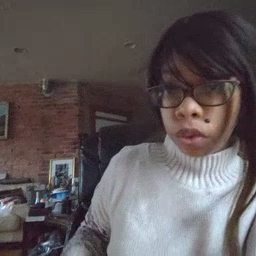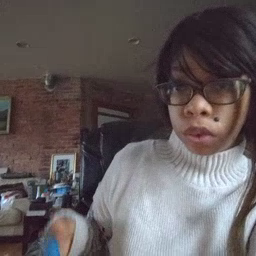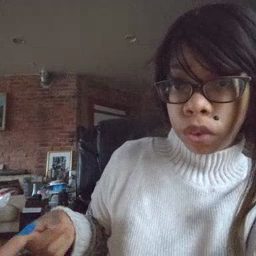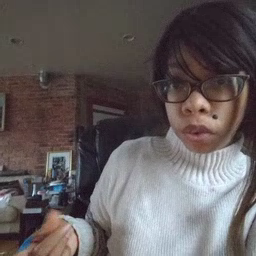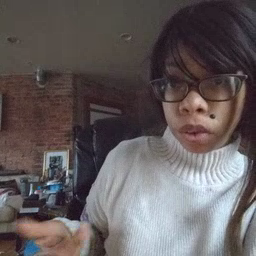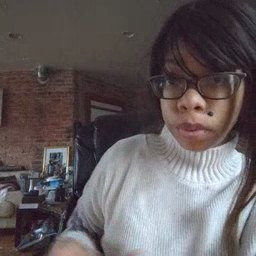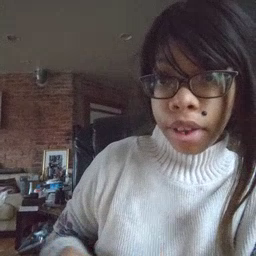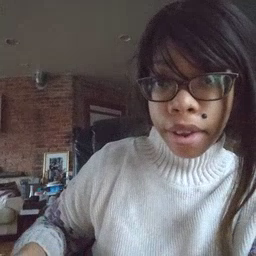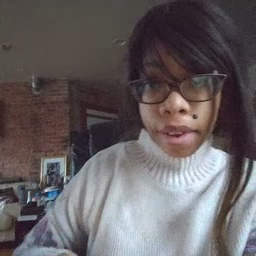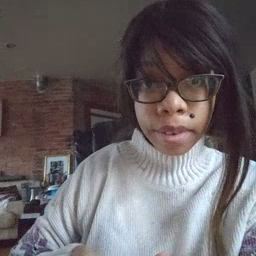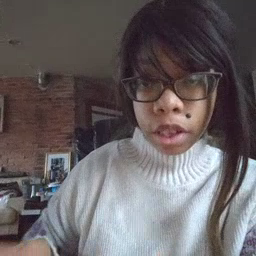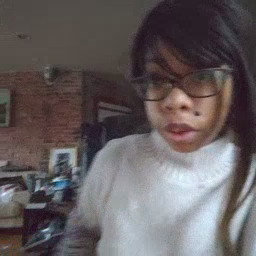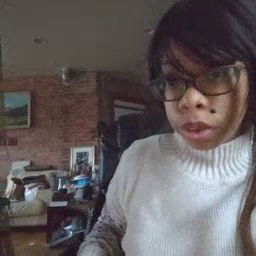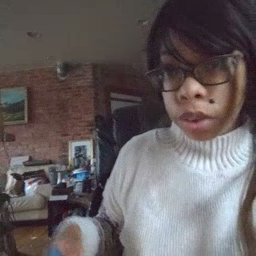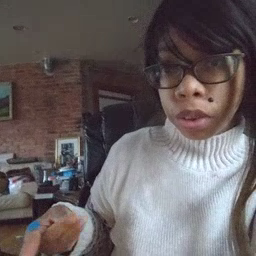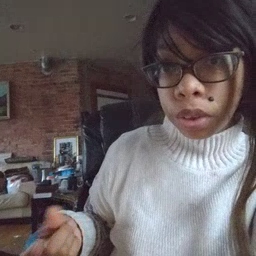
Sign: puppy